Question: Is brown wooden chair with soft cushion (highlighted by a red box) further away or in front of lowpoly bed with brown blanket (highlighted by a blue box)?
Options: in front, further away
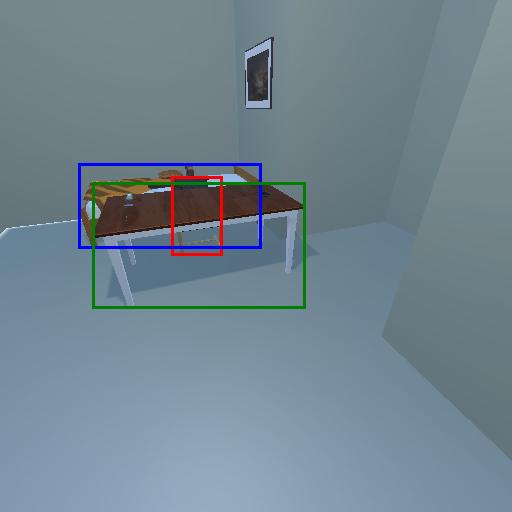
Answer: in front